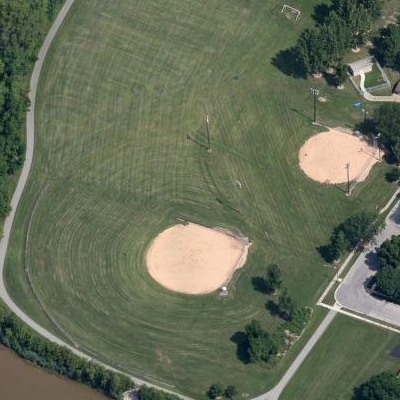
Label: aGrass